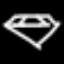
Label: diamond